Question: I am working on a website on which we have use parallax effect. In that there are some images which are triangle shaped, like this
& the image is transparent because it overlaps the above DIV. I am trying so many things with css. but didn't get the desired result. I achieve that desired result with fixed width. Check this <URL> but does not work with fluid width. Check what i still try but didn't work
<URL>
<URL>
<URL>
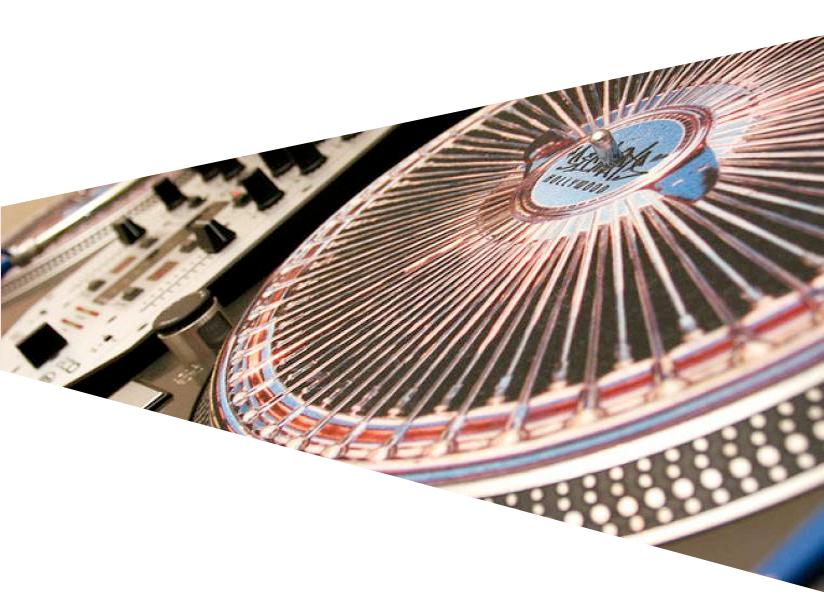
Answer: ## Updated Answer (Pure CSS3)
I've built upon my original answer (below) to make a that works (and can be made to work better, if you want to invest the time in it). The <URL>. It uses this code:
'''
<div class="box">
<img src="yourImage.jpg" />
</div>
'''
'''
.box{
height:300px;
min-width: 100px; /*could be different, but you ought to have some min*/
overflow:hidden;
}
.box img {
height: 100%;
width: 100%;
-ms-transform-origin: 100% 100%; /* IE 9 */
-webkit-transform-origin: 100% 100%; /* Safari and Chrome */
-moz-transform-origin: 100% 100%; /* Firefox */
-o-transform-origin: 100% 100%; /* Opera */
transform-origin: 100% 100%;
}
/*Sample... you need alot of these--my fiddle example has 51*/
@media screen and (min-width: 100px) {
.box {
-ms-transform:skewY(45deg);
-moz-transform:skewY(45deg);
-webkit-transform:skewY(45deg);
-o-transform:skewY(45deg);
transform:skewY(45deg);
}
.box img {
-ms-transform:skewY(-90deg);
-moz-transform:skewY(-90deg);
-webkit-transform:skewY(-90deg);
-o-transform:skewY(-90deg);
transform:skewY(-90deg);
}
}
'''
Assuming 'height: 300px' with the narrow side '100px' tall and equal angles on the trapezoid. This means the upper and lower offset is '(300px - 100px) / 2 = 100px'. Then the '.box' angles are set off the '@media' query 'min-width' amounts according to this formula:
'''
Angle = arctan(100/min-width) /*100 is the upper/lower offset as above*/
'''
For the '.box img' angle take the 'Angle' and multiply by '-2'. So that will yield your '.box' and '.box img' media queries and transforms as this :
'''
@media screen and (min-width: [your target min-width]) {
.box {transform: skewY(Angle)}
.box img {transform: skewY(-2*Angle)}
}
'''
depends completely upon how micro scale you make your changes to 'min-width' to get a new angle setting. As I stated in my comment in the CSS code above, my example uses 51 media query calls and still has some choppiness to it.
Would it be better to use some javascript solution instead... probably, but that is totally up to the designer, so .
## Original Answer
<URL> I don't know how much control you want of either how much or what part of the image is being shown, so it may not entirely fit your needs, but it does make a flexible width image using transforms to give it a fake perspective look.